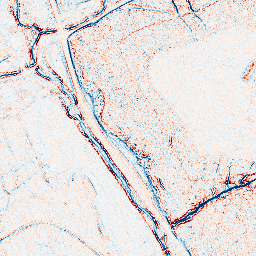
Category: edge_preserving
Decomposition family: bilateral
Decomposition parameters: d: 5
sigma_color: 25
sigma_space: 100
Upsampling method: cubic_catmull_rom
Upsampling parameters: scale: 8
Upsampling scale: 8